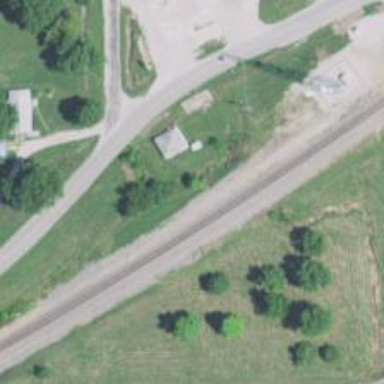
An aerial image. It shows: Railway track.